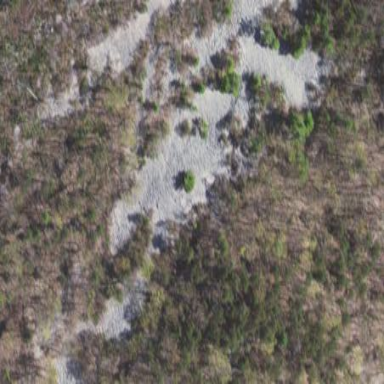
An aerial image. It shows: Scree landscape.